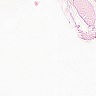
Metastatic tissue present: no